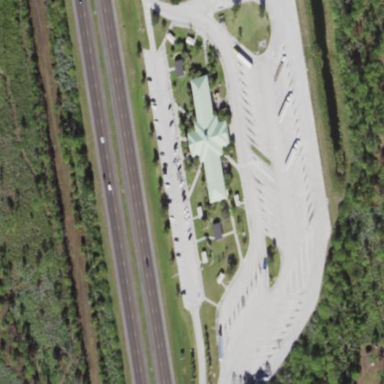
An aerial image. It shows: Rest area along the road.